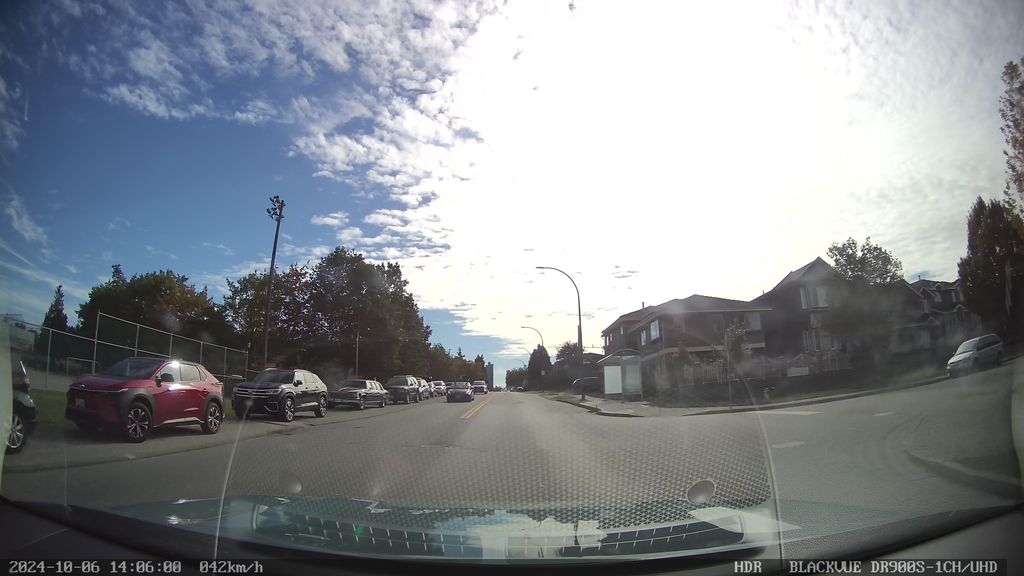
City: vancouver